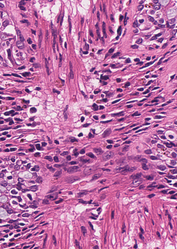
Tumor epithelial tissue: no
Tumor-associated stroma tissue: yes
Normal tissue: no